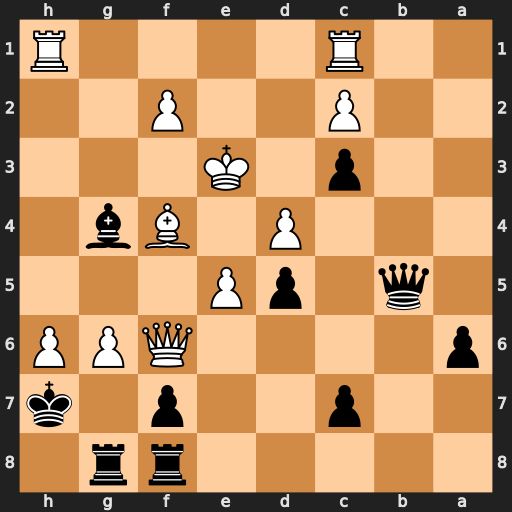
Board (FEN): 5rr1/2p2p1k/p4QPP/1q1pP3/3P1Bb1/2p1K3/2P2P2/2R4R
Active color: b
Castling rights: -
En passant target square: -
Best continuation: Rxg6 Qg7+ Rxg7 hxg7+ Kxg7